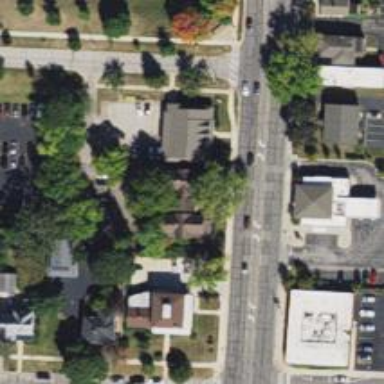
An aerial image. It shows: Secondary road with separate asphalt sidewalks.